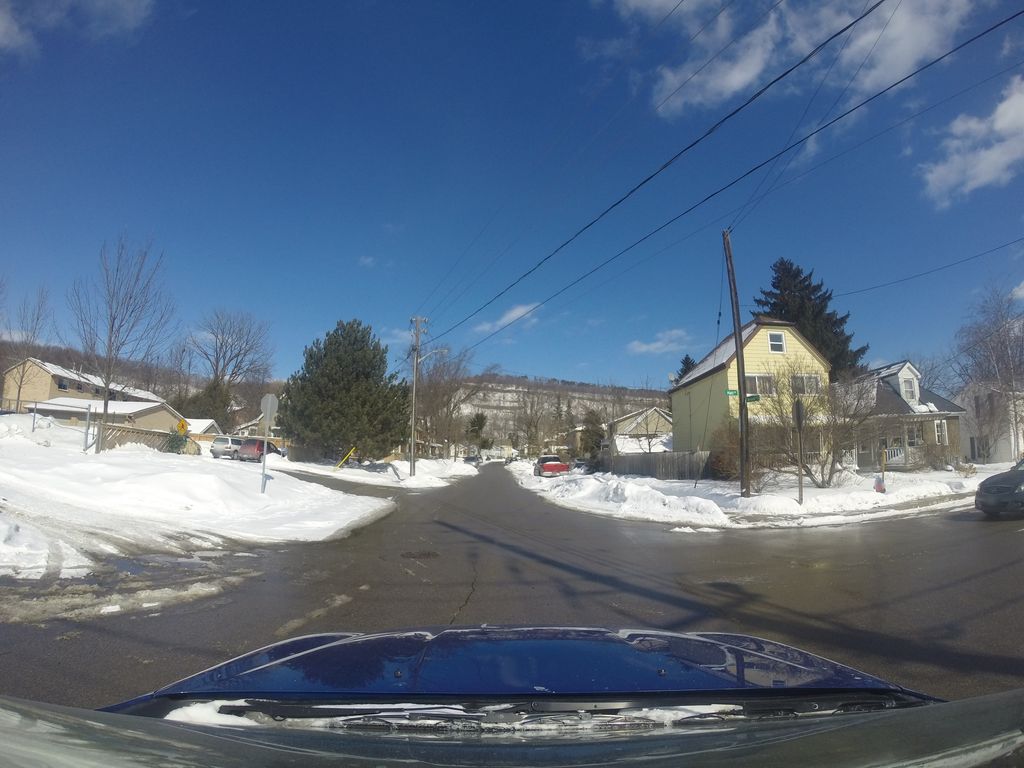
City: hamilton